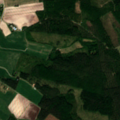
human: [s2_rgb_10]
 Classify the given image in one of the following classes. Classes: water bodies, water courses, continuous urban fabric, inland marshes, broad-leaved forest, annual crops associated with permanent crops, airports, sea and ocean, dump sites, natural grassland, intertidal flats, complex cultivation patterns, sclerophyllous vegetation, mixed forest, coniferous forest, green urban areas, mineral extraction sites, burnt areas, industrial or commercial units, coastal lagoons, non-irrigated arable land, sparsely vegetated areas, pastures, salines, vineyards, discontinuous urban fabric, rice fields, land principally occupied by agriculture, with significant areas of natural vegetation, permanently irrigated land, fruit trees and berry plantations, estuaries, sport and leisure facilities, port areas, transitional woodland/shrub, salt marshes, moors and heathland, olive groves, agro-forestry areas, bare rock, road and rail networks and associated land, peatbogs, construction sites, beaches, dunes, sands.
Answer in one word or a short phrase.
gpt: non-irrigated arable land, land principally occupied by agriculture, with significant areas of natural vegetation, coniferous forest, mixed forest